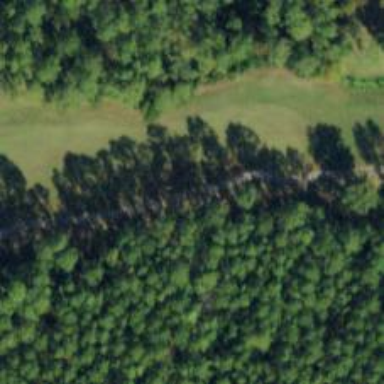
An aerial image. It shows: Path for both road and golf.